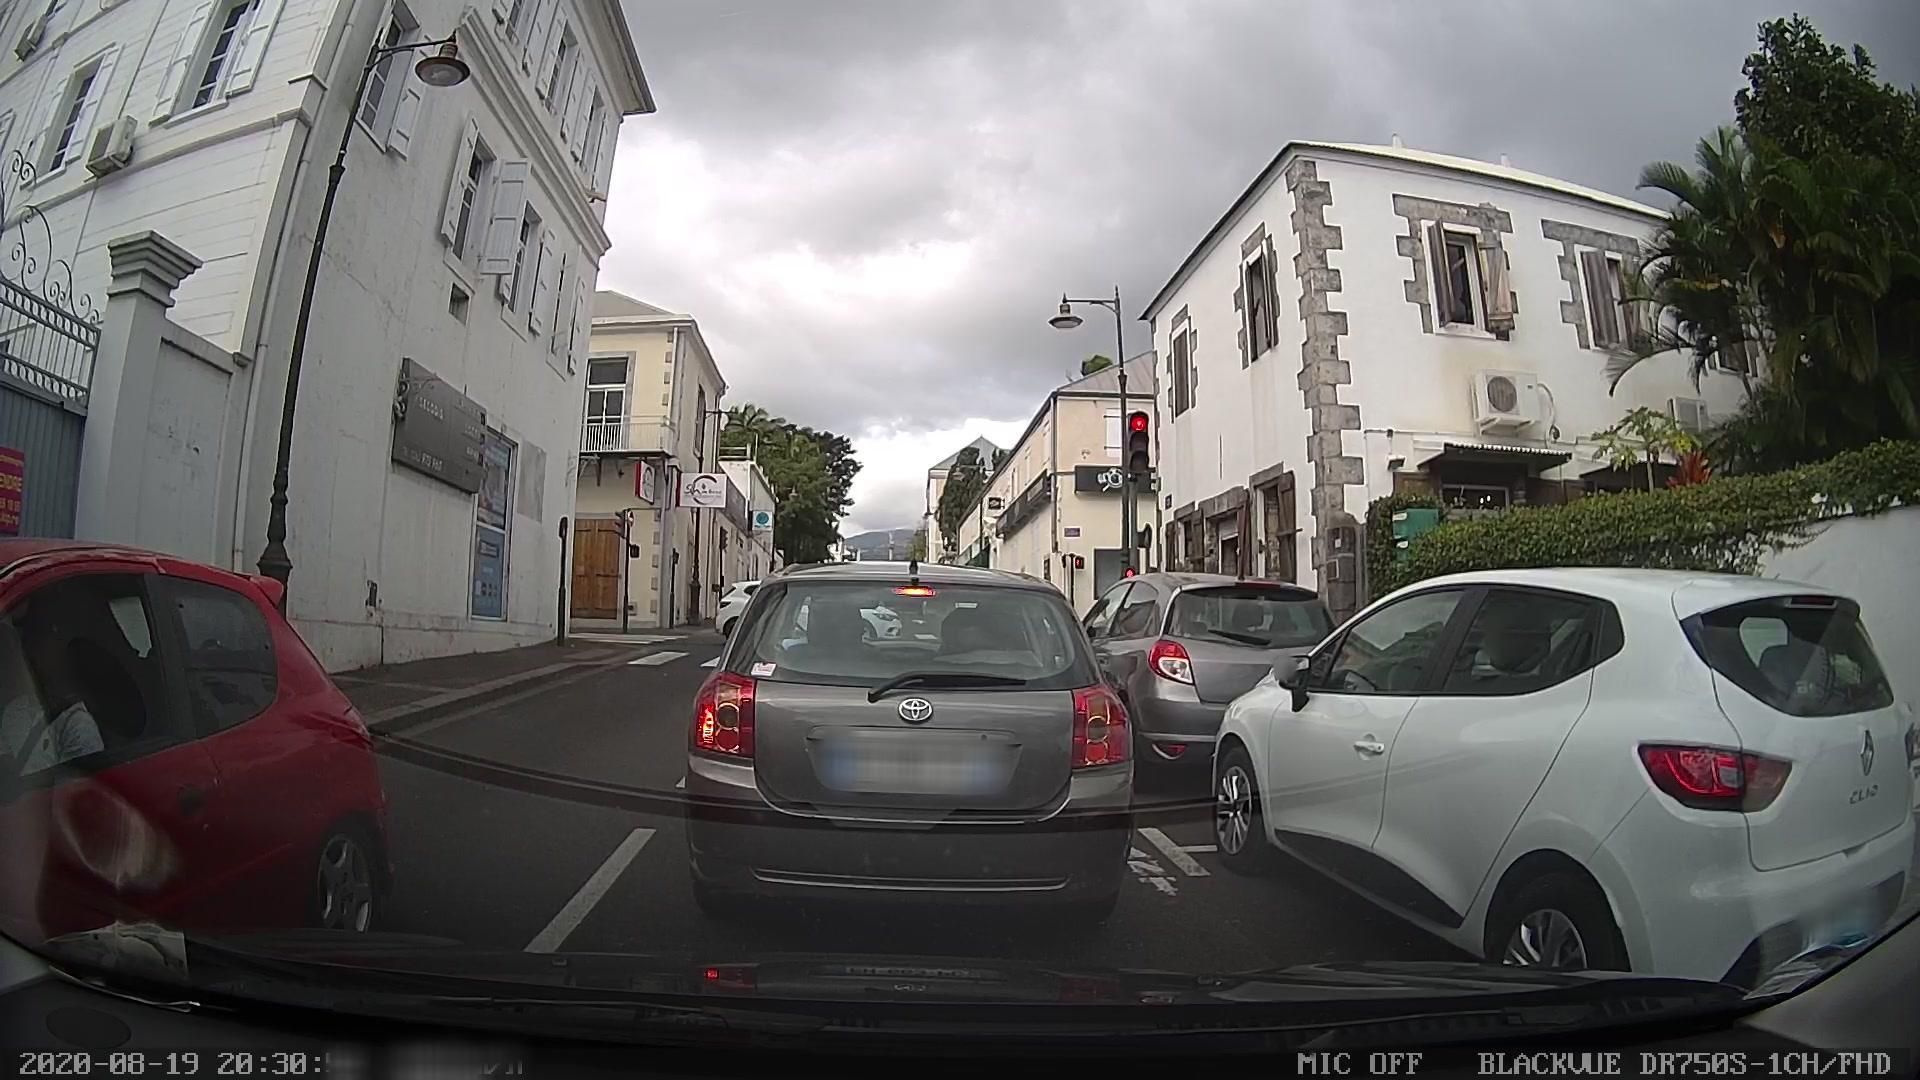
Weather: cloudy
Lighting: day
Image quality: good
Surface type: driving surface
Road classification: secondary
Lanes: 2
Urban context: urban centre
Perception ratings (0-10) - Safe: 2.48, Lively: 8.95, Beautiful: 5.18, Boring: 2.65, Depressing: 4.74, Wealthy: 7.55